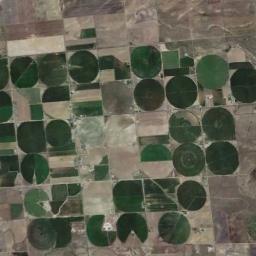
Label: circular_farmland